Question: In visual studio 2010 professional, when I maximize the window on a monitor that is 2048 x 1152, Windows 7 changes to the basic color theme (disables aero). Most of the time now I manually resize the window to be the full screen, just not actually maximized which gets around the problem, but is quite annoying.
Maximizing to one of my smaller 1680 x 1050 monitors on the same machine does not cause this problem.

Done quite a few searches with no results... Any ideas?
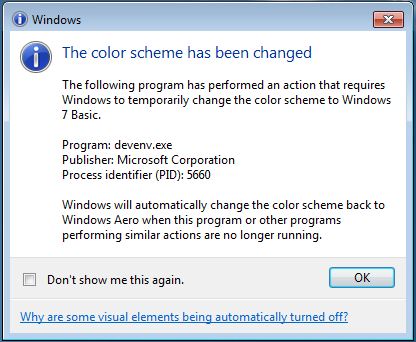
Answer: To fix disabling of Aero when VS2010 go full screen you need disable
in
Tools -> Options -> Environment -> General